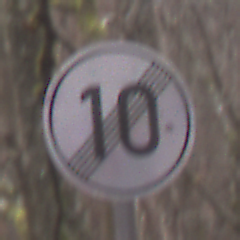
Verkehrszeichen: EndeGeschwindigkeit10
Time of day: Midday
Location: Outdoor (Nature)
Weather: Overcast
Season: Autumn
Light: Natural